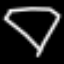
Label: diamond